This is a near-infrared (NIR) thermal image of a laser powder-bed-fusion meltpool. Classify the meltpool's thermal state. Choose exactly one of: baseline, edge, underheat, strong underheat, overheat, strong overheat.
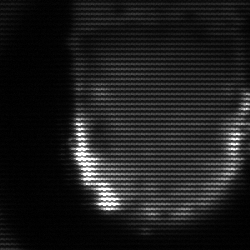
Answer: baseline